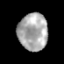
Tissue: prostate
Cell type: T cells
Senescence score: 0.3415
Nuclear area (px): 1077
Mean DAPI intensity: 169.594